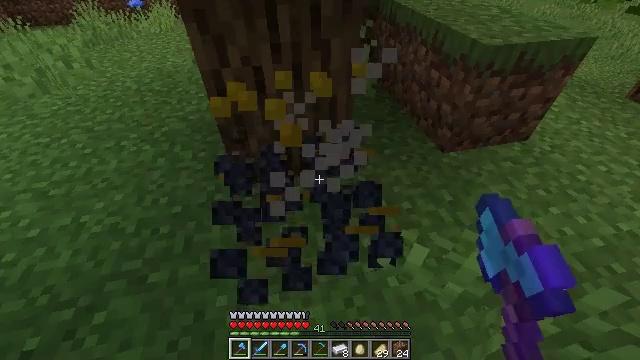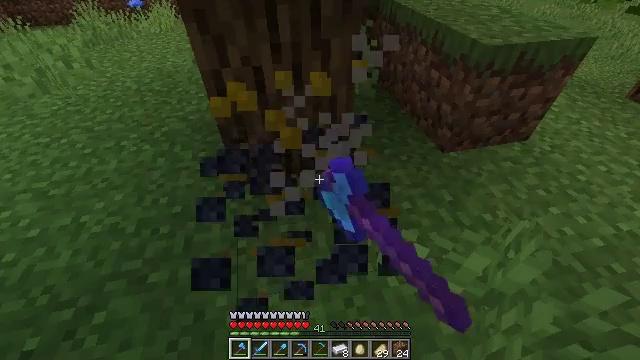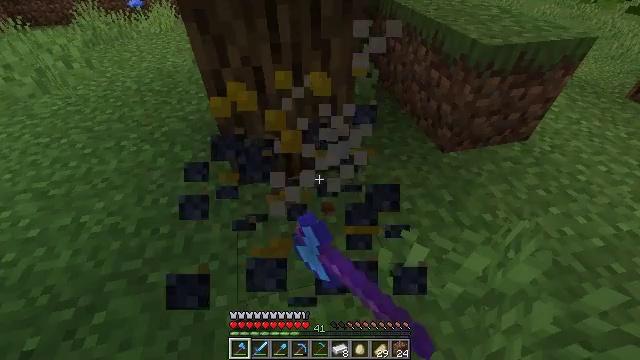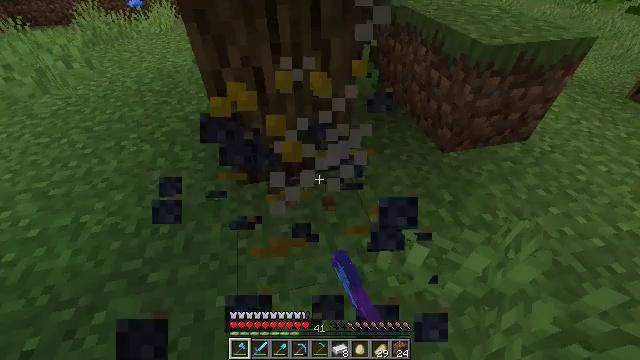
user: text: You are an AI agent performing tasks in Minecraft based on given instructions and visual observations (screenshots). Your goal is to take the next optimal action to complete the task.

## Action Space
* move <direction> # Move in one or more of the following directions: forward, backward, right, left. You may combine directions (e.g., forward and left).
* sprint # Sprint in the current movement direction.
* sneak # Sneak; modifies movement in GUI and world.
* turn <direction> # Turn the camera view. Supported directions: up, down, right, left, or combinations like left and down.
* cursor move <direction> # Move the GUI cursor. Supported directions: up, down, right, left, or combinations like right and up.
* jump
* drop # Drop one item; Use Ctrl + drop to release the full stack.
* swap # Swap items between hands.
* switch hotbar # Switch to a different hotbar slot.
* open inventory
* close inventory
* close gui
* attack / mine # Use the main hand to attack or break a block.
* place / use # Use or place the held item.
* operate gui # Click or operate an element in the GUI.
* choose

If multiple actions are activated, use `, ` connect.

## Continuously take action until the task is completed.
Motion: motion action
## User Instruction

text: Destroy the campfire carefully.
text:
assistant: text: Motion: attack / mine
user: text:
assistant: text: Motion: attack / mine
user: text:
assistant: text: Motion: attack / mine
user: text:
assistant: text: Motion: attack / mine